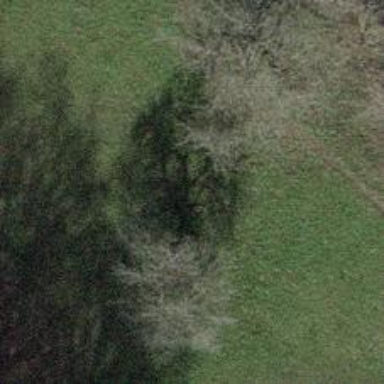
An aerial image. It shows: Hunting stand.